Question: When I try to generate a CRUD test for a new project I am getting a PHP Warning and a Fatal Error.
The errors relate to files that it cannot find, however, I have checked and the files are definitely there.
The error text is 'require_once(lib/model/map/QuestionMapBuilder.php): failed to open stream: No such file or directory in c:\webrootskeet\lib\model\om\BaseQuestionPeer.php on line 547'
What details of my project should I check?

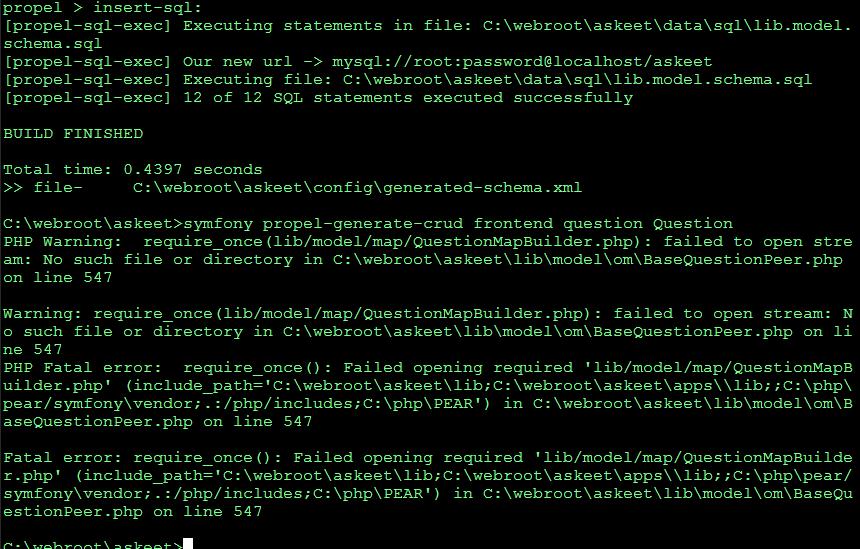
Answer: I finally tracked down the issue. In my PHP.ini files, they were setup wit the default UNIX file path settings.
Weirdly nothing had ever been broken by this incorrect configuration. Plus, everything in Symfony had worked up until now.
I have switched to Windows style file_path and all is well again.
Thanks for all the answers!